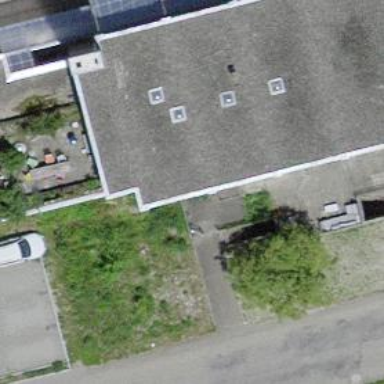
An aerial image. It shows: Building with flat roof.